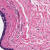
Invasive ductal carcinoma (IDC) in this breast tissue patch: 0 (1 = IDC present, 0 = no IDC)